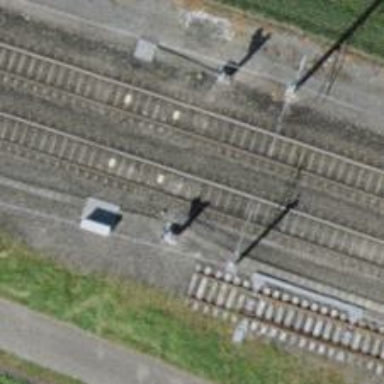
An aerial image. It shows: Railway signal.